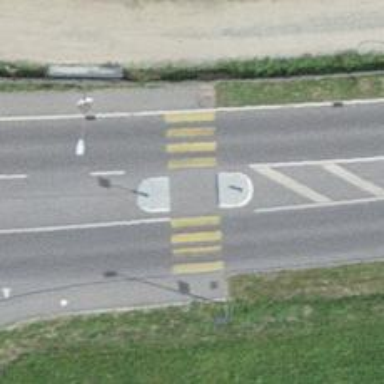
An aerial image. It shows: Uncontrolled zebra crossing with marked island on the road.